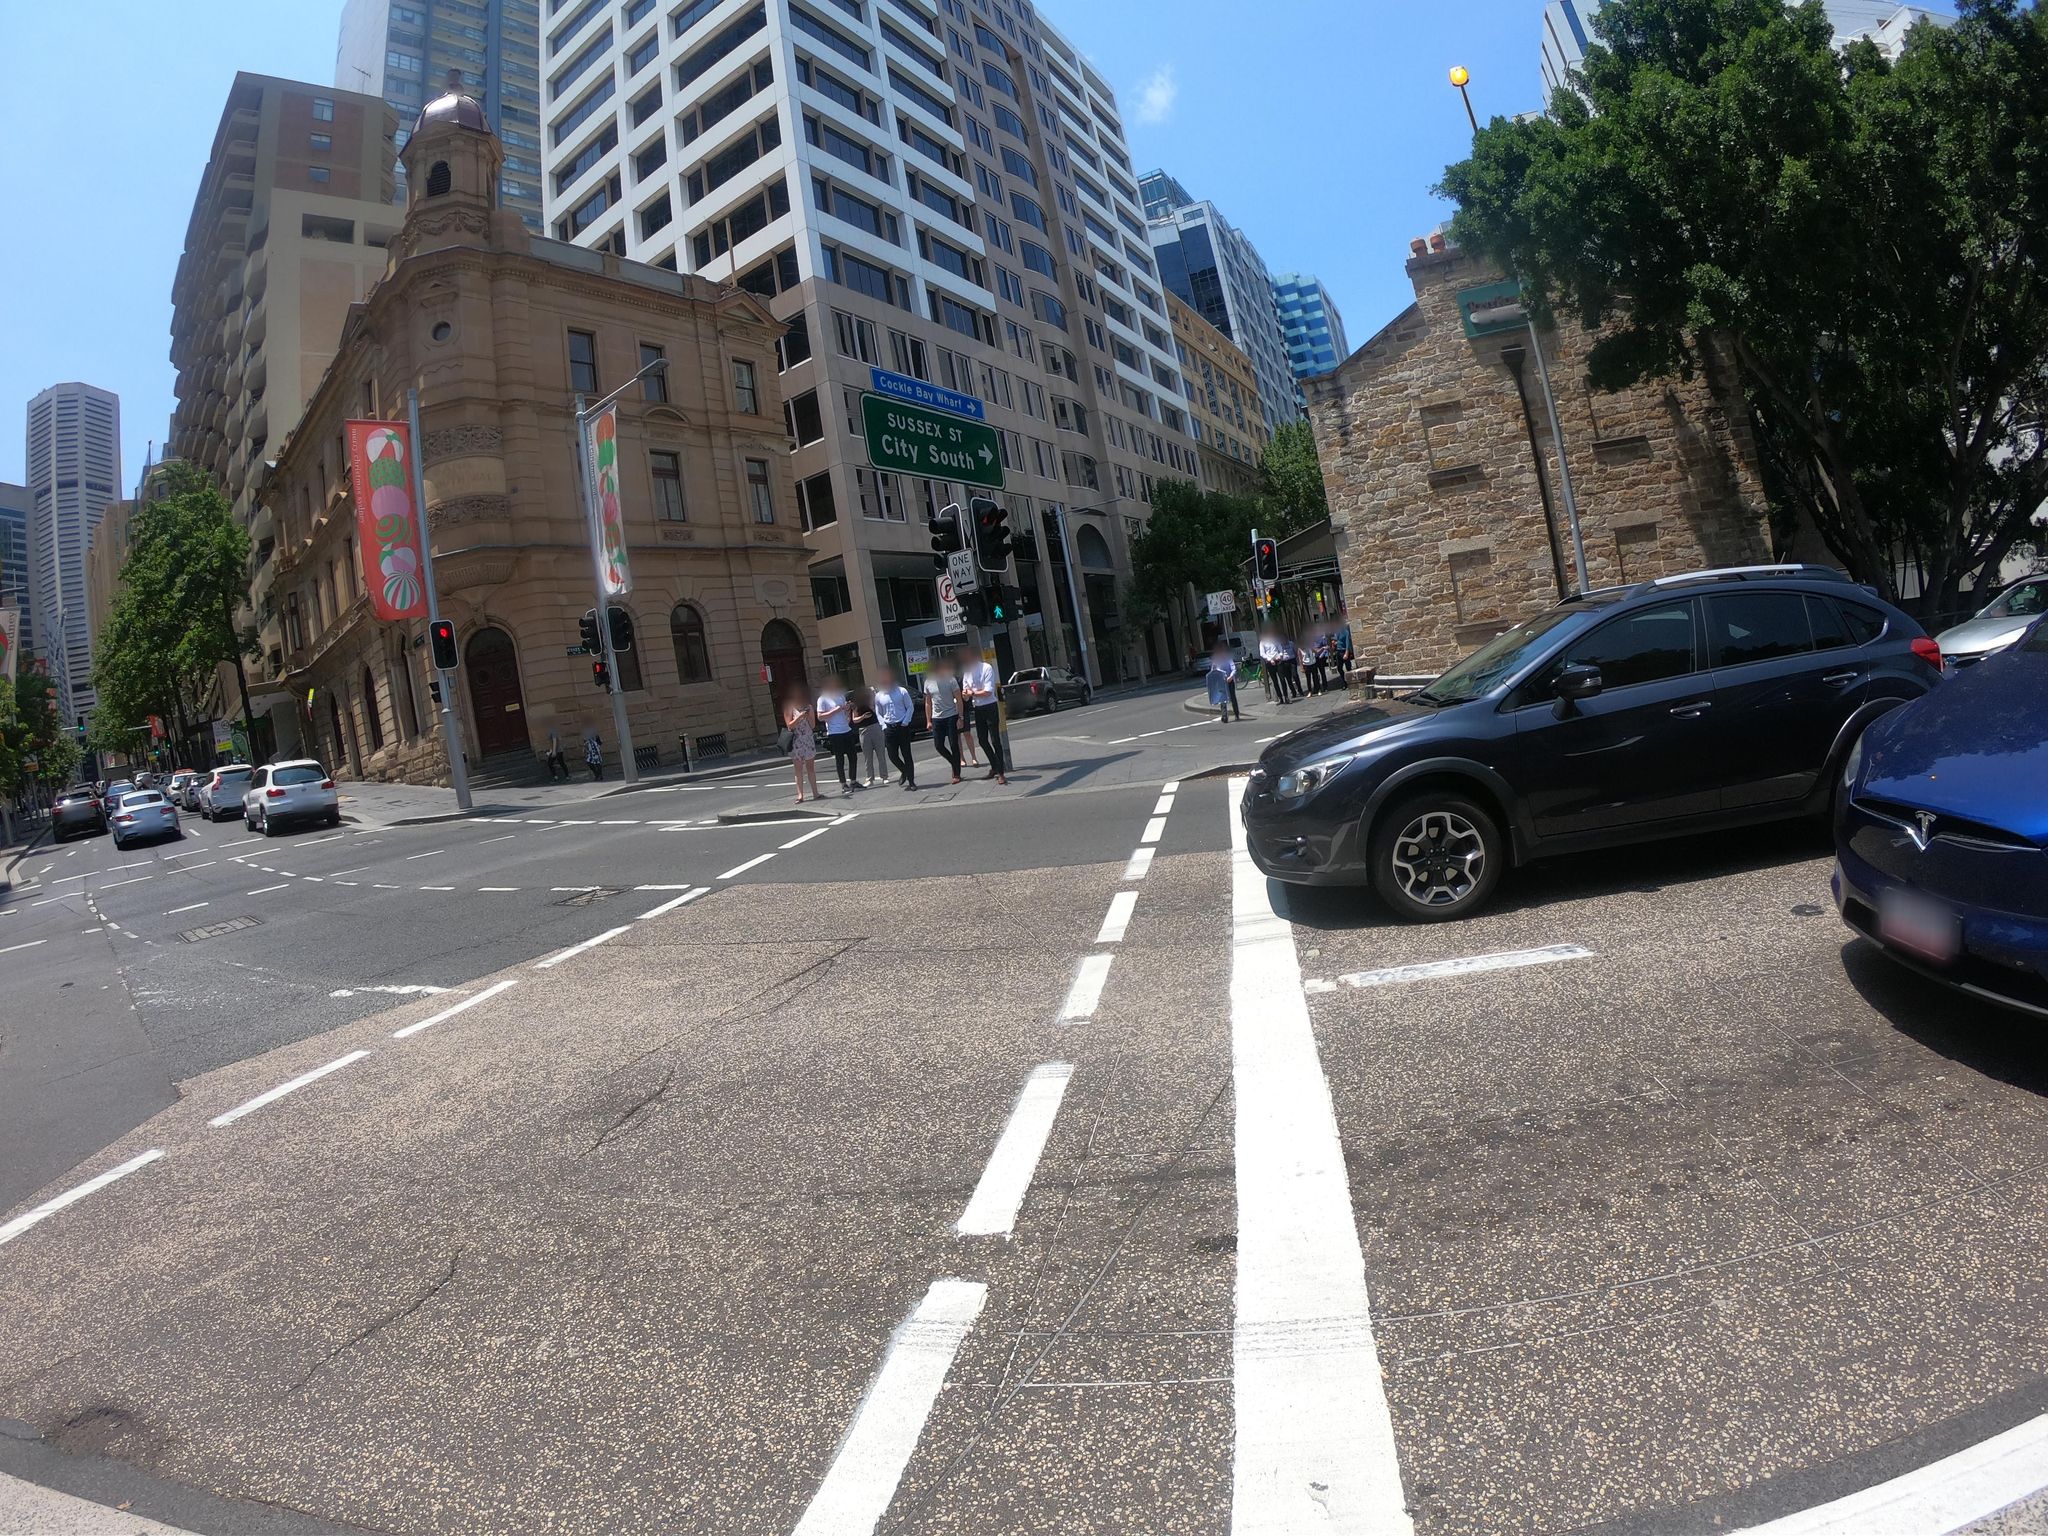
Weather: clear
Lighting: day
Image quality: good
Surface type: cycling surface
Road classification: cycleway, pedestrian
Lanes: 2
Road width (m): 2.5
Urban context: urban centre
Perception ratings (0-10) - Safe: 4.58, Lively: 9.33, Beautiful: 7.93, Boring: 0.68, Depressing: 1.23, Wealthy: 8.55